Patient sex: F
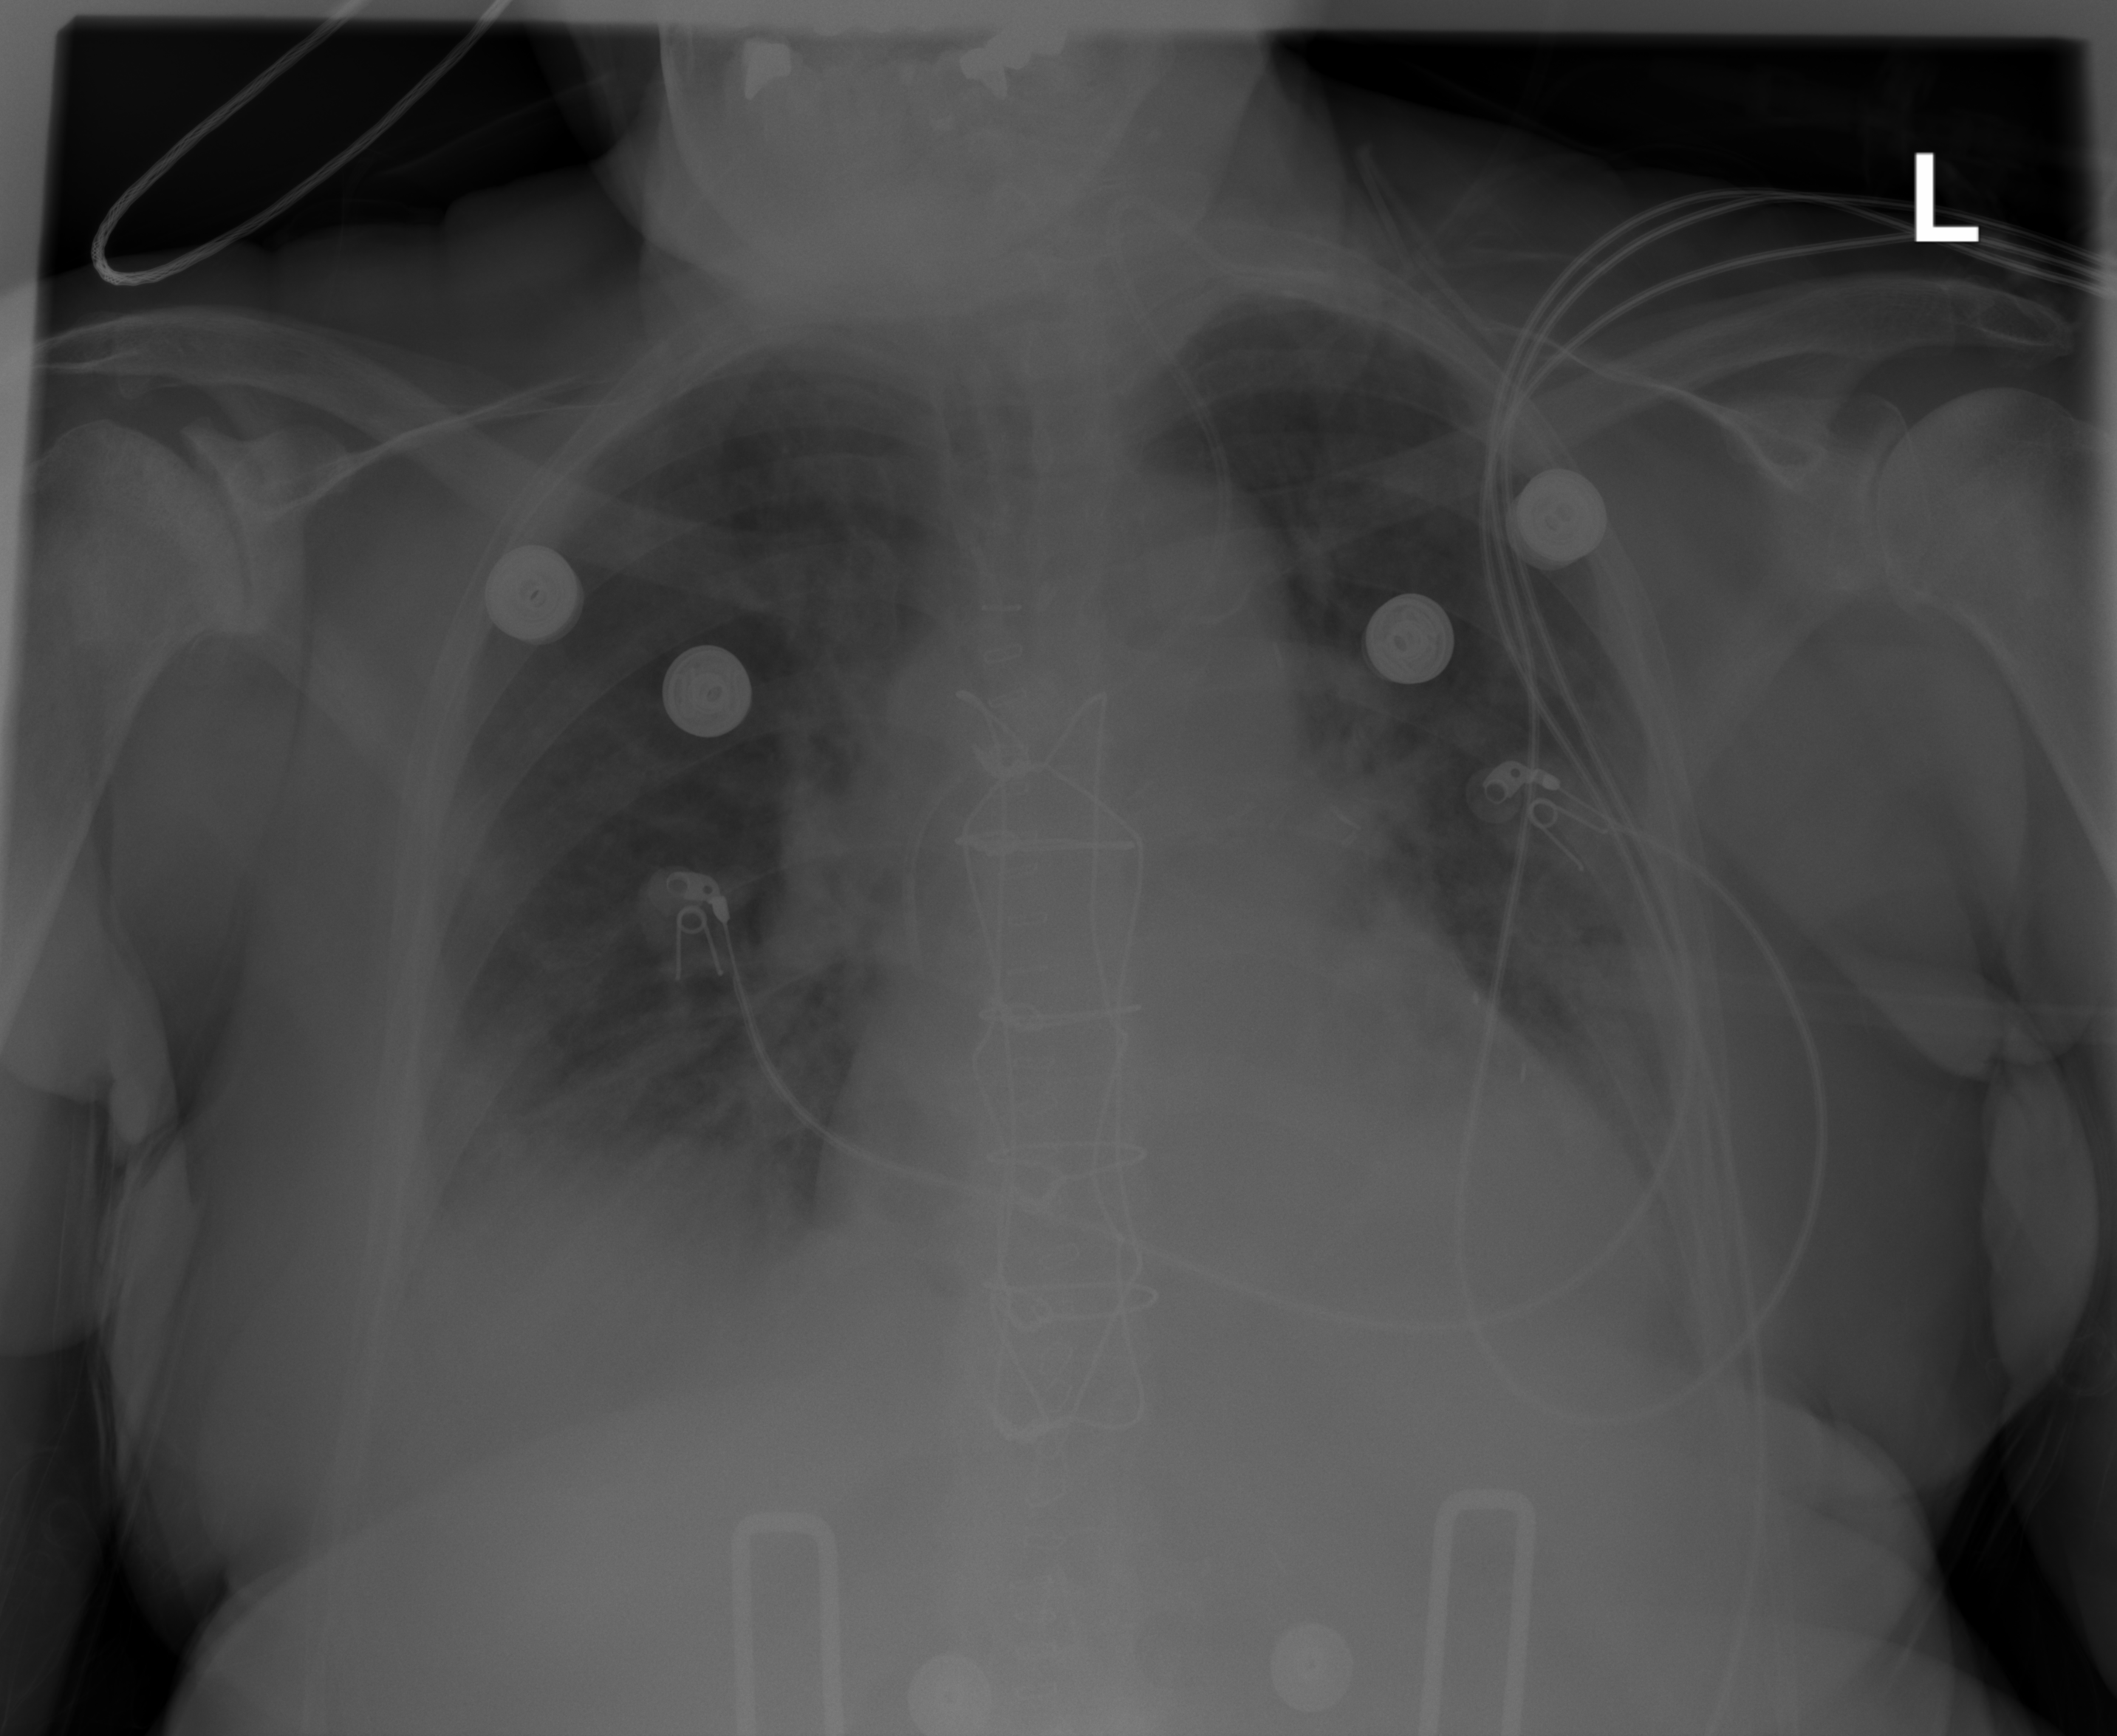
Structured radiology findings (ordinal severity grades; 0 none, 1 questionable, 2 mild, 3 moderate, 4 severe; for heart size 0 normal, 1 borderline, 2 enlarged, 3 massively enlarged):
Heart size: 2
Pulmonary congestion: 2
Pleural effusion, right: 2
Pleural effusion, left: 2
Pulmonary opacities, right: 0
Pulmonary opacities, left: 0
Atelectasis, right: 2
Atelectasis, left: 2